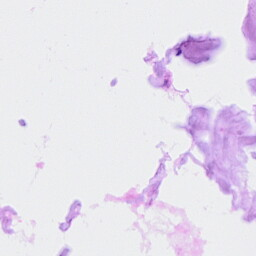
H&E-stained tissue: Ovarian